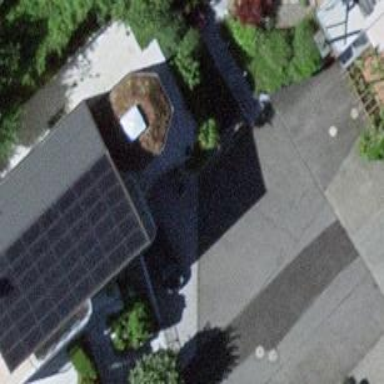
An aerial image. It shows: Solar power generator.